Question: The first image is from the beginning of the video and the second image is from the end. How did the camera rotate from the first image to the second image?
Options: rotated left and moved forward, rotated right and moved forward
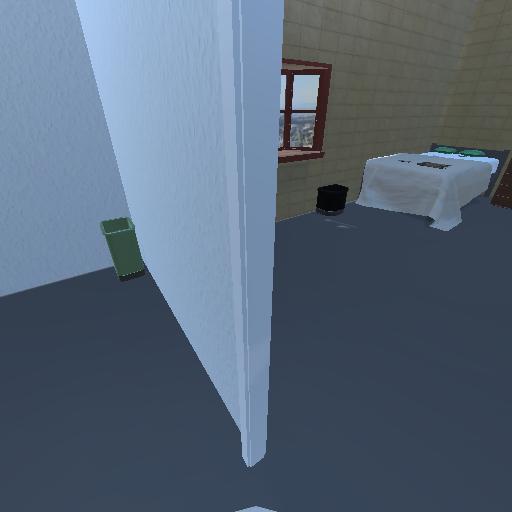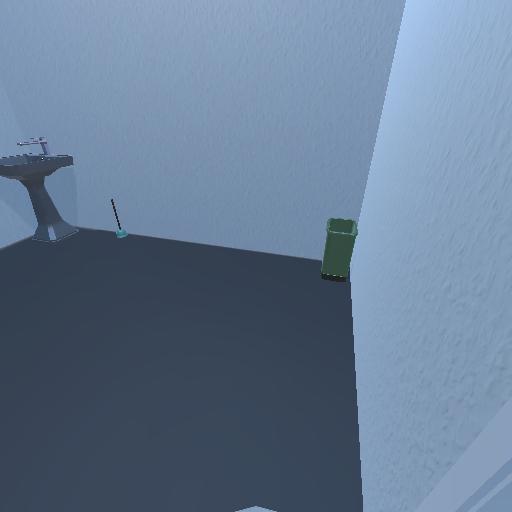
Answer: rotated left and moved forward